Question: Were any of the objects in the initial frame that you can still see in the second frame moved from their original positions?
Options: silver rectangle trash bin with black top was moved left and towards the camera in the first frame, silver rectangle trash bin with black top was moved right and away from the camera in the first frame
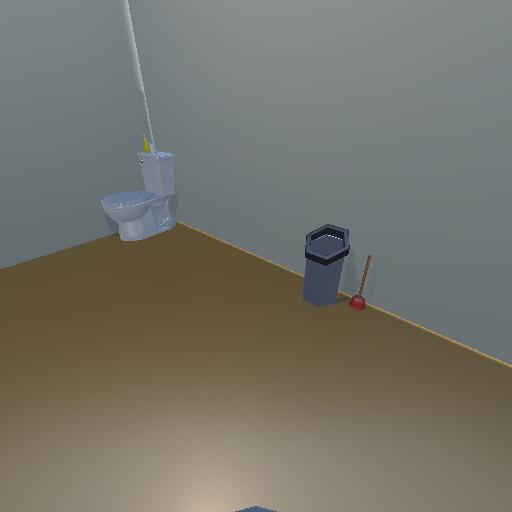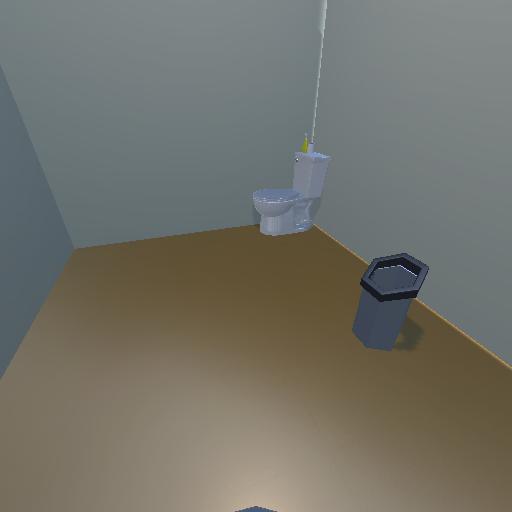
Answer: silver rectangle trash bin with black top was moved left and towards the camera in the first frame